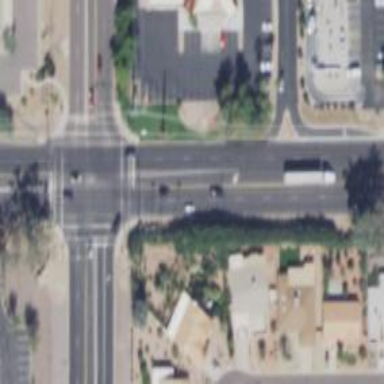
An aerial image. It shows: Solid stop line on the road.